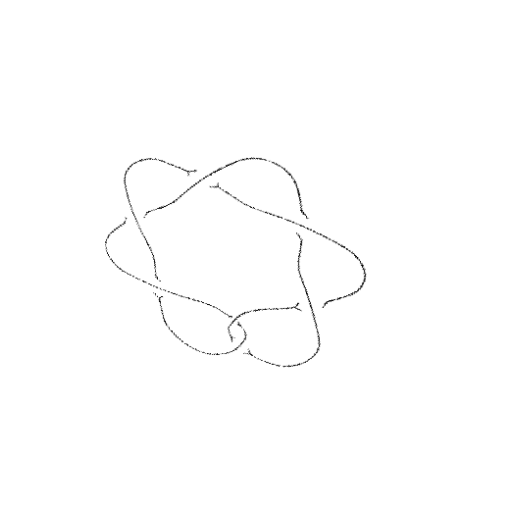
Crossing number: 7